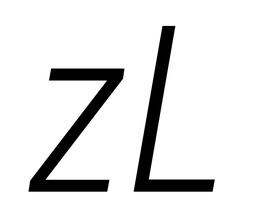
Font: Roboto-Italic_Condensed_Light_Italic